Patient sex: M
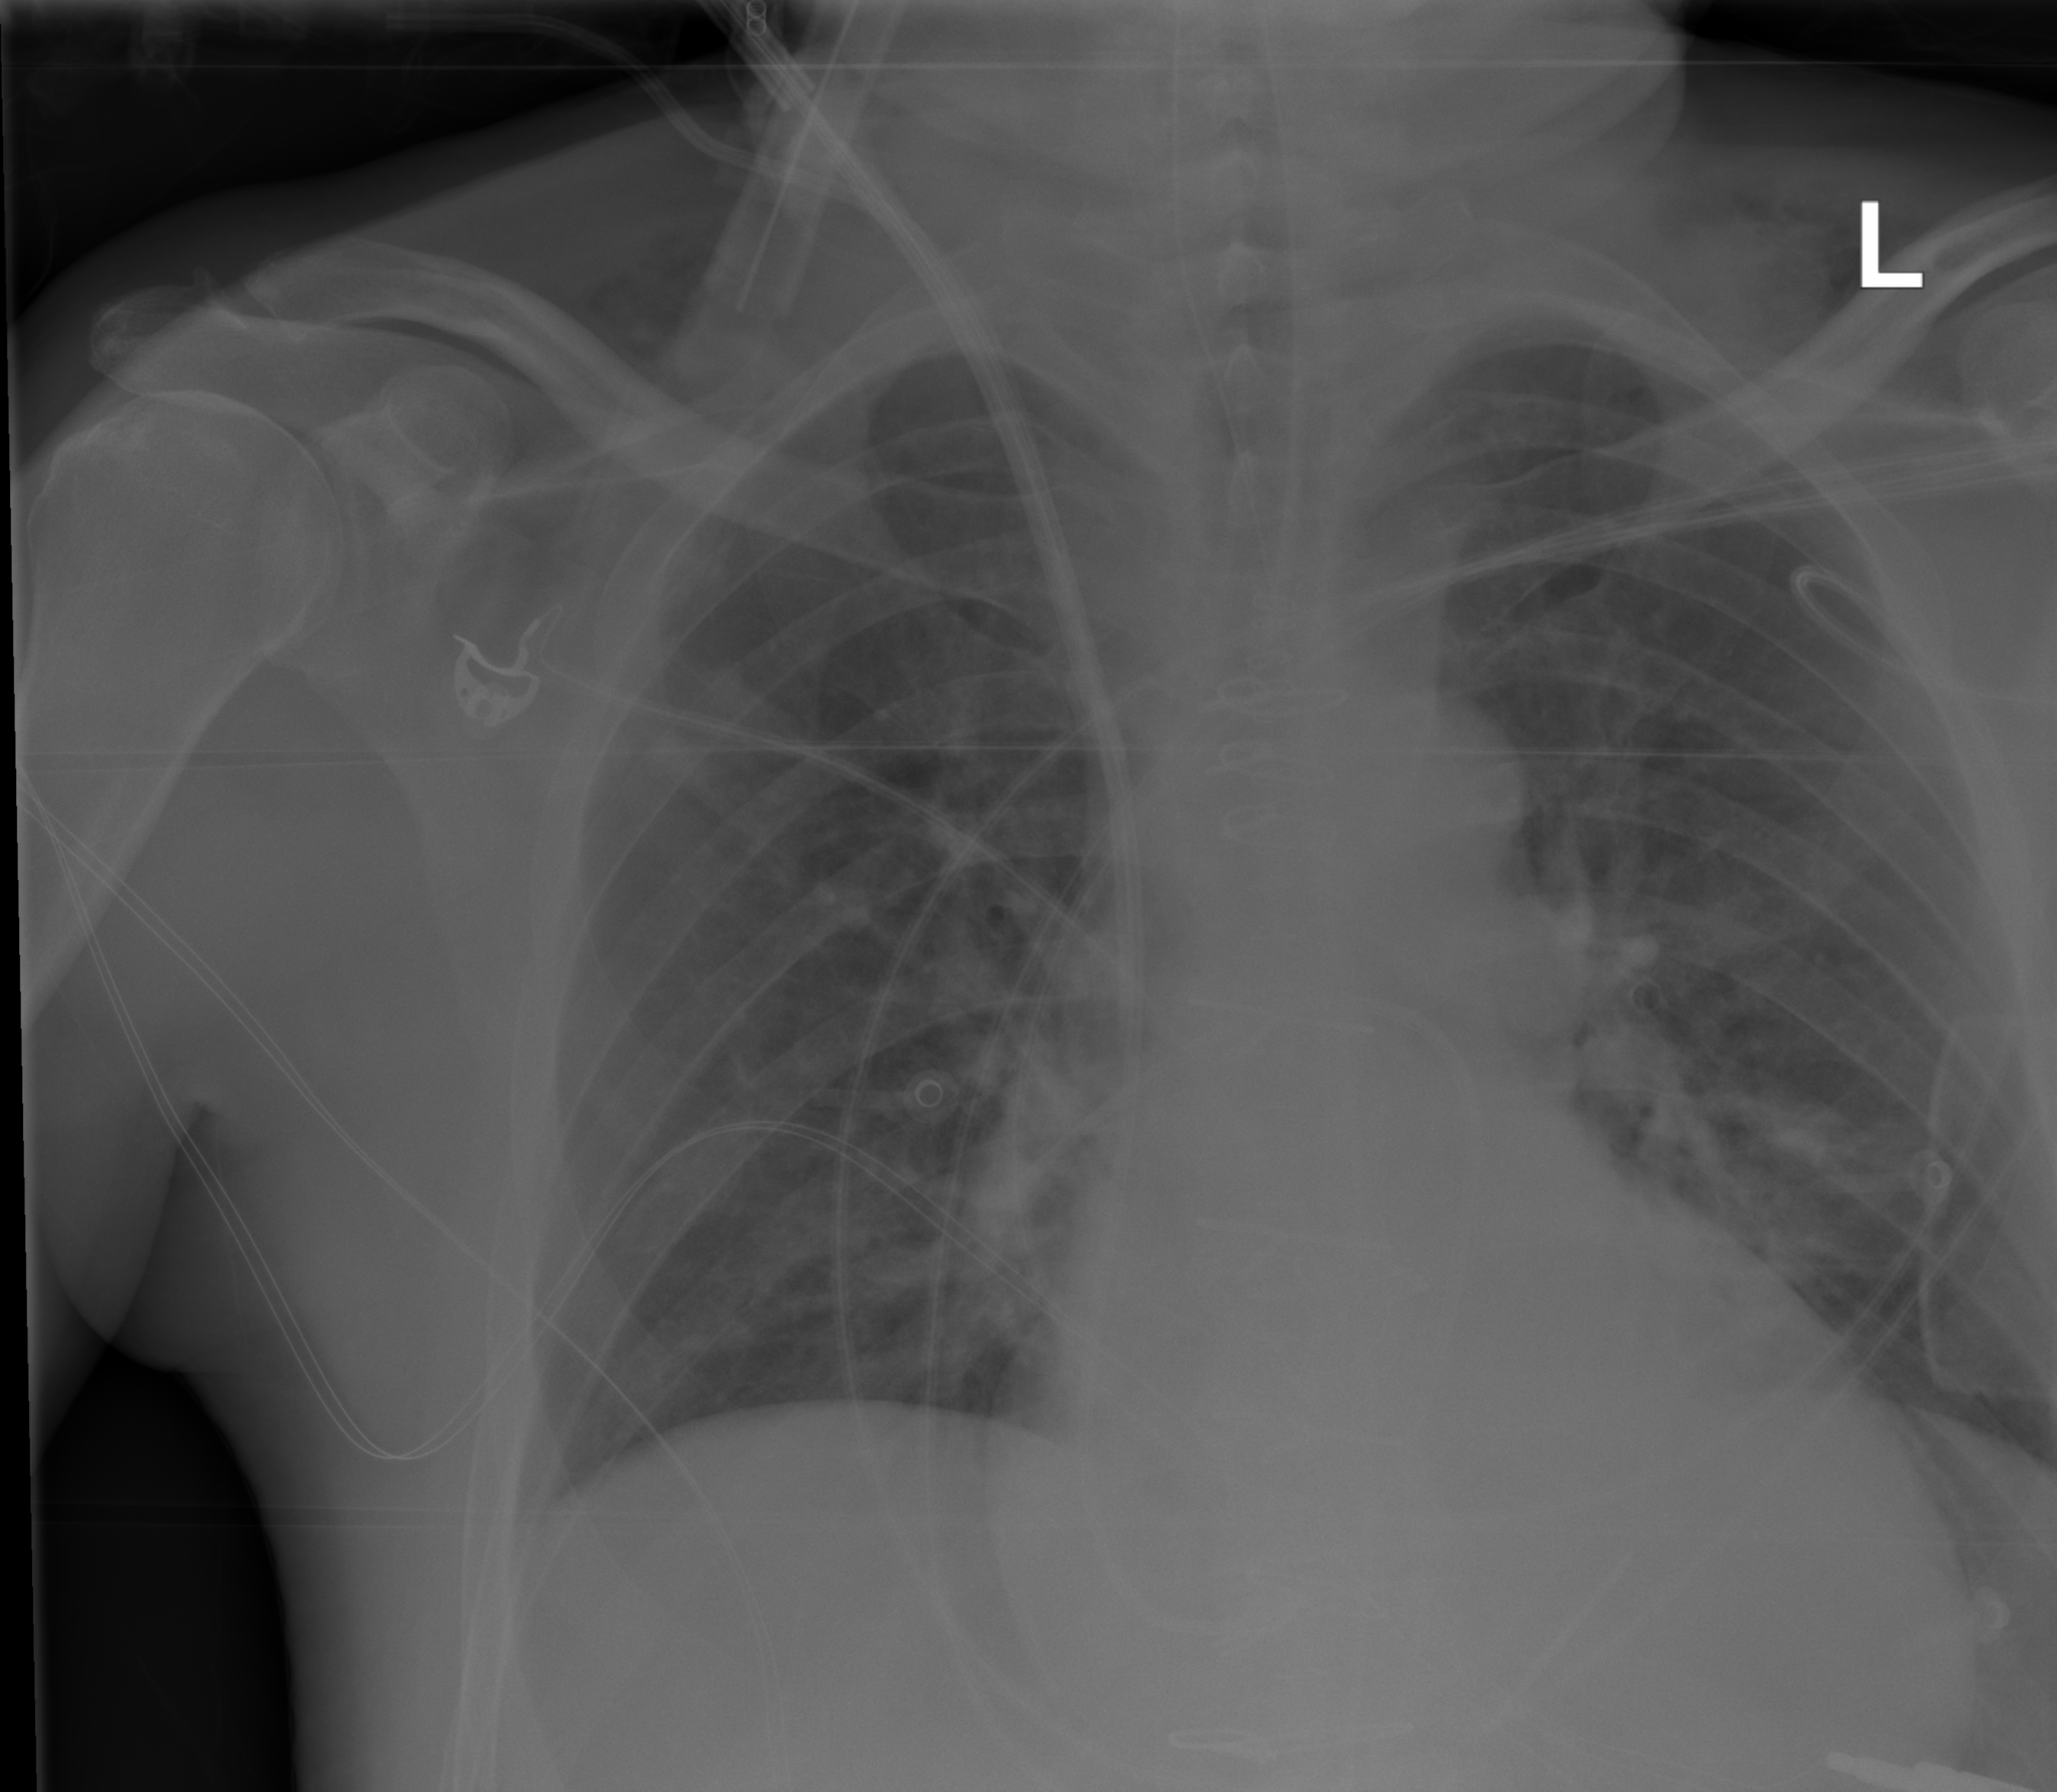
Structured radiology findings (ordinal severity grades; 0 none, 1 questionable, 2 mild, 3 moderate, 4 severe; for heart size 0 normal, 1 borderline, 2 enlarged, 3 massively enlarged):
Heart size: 0
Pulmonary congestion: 2
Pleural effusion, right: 0
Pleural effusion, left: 0
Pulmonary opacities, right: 2
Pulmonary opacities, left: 2
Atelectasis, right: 2
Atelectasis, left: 2